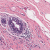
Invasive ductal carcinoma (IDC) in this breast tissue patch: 0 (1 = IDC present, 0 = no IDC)